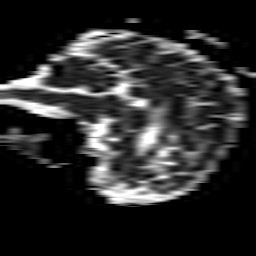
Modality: ADC
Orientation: sagittal
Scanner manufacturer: philips
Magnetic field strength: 1.5 T
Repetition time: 3.486 s
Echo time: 0.07078 s